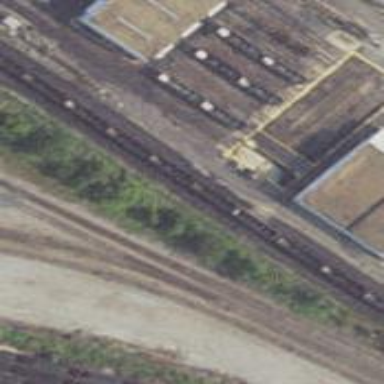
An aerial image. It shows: Traverser for railway in the yard.